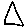
Label: triangle